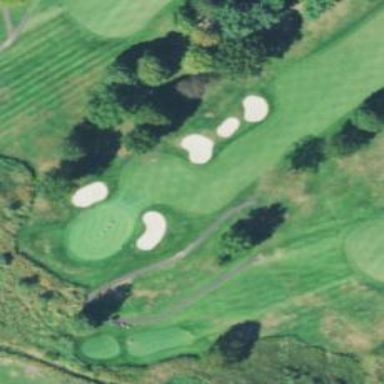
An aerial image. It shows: Path for both roads and golfers.